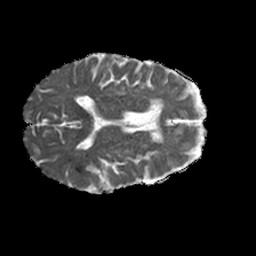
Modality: ADC
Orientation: axial
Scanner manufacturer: philips
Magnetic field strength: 1.5 T
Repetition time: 3.136 s
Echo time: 0.06922 s